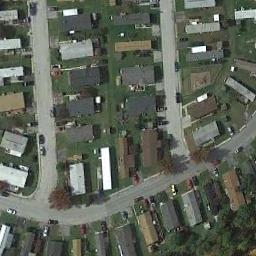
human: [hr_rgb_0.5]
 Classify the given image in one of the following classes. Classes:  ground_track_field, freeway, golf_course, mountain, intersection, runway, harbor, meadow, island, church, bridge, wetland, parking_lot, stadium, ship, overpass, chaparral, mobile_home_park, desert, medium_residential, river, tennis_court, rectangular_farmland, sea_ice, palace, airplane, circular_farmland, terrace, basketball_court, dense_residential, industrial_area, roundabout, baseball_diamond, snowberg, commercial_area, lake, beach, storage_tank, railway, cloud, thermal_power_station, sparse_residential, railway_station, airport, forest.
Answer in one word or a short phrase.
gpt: mobile_home_park